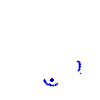
Particle: proton